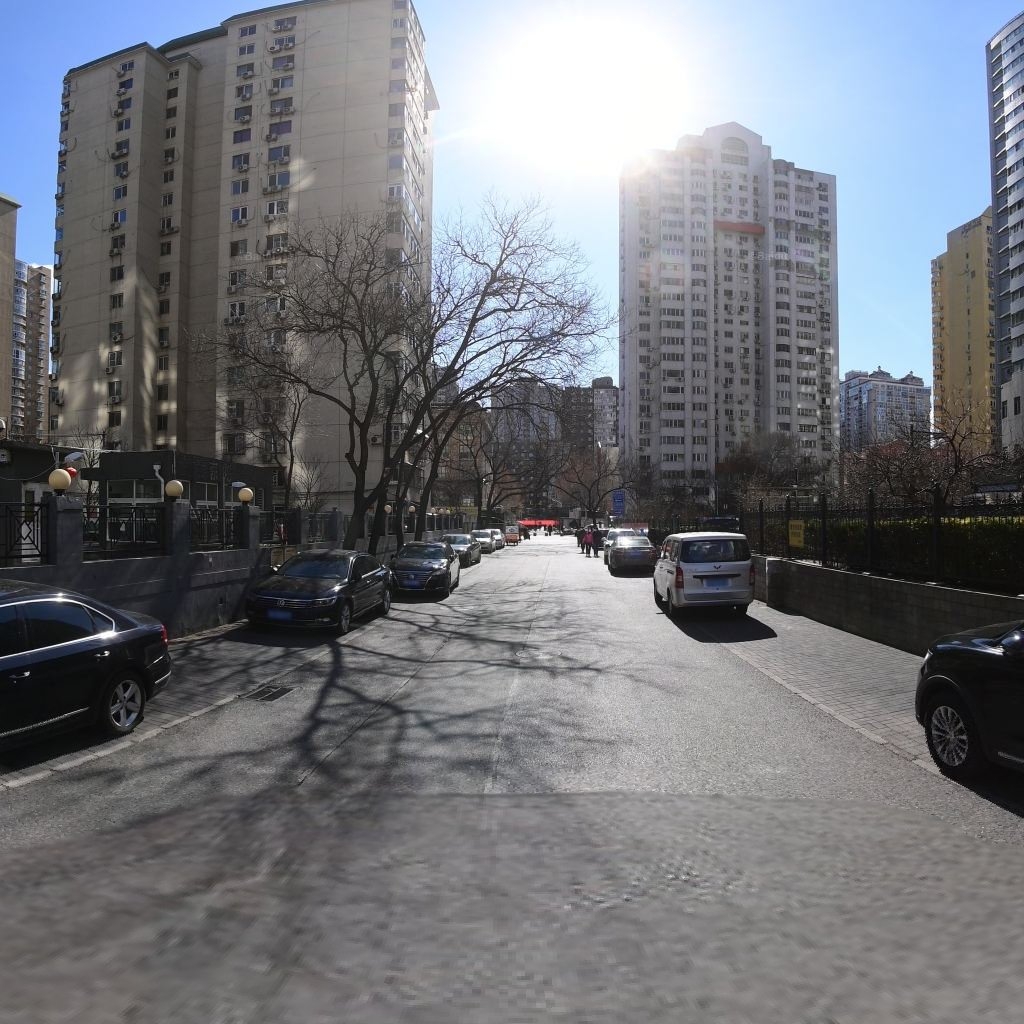
Region: Xicheng
Road damage annotations: longitudinal crack, longitudinal crack, manhole cover